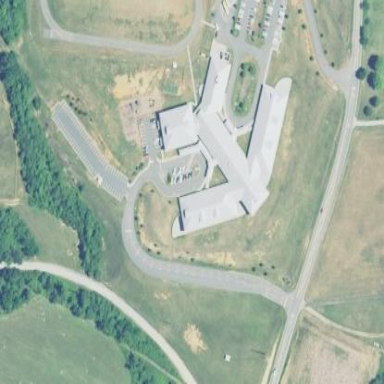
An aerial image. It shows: School building.